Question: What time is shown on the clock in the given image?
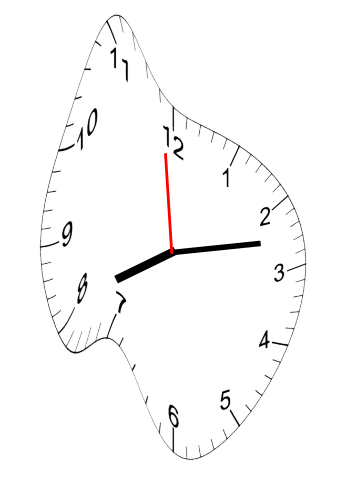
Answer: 08:12:59